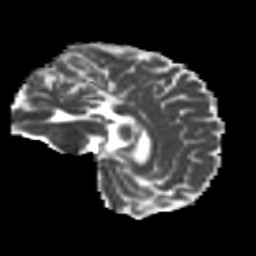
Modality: MD
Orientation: sagittal
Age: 30
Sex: female
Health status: healthy
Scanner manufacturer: siemens
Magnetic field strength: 3 T
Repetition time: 8.6 s
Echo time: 0.095 s